Interaction volume radius: 5 \u00c5
Interaction volume height: 30 \u00c5
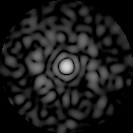
Disorder parameter: 0.8088